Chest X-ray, AP view. Patient: 36 years old, sex F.
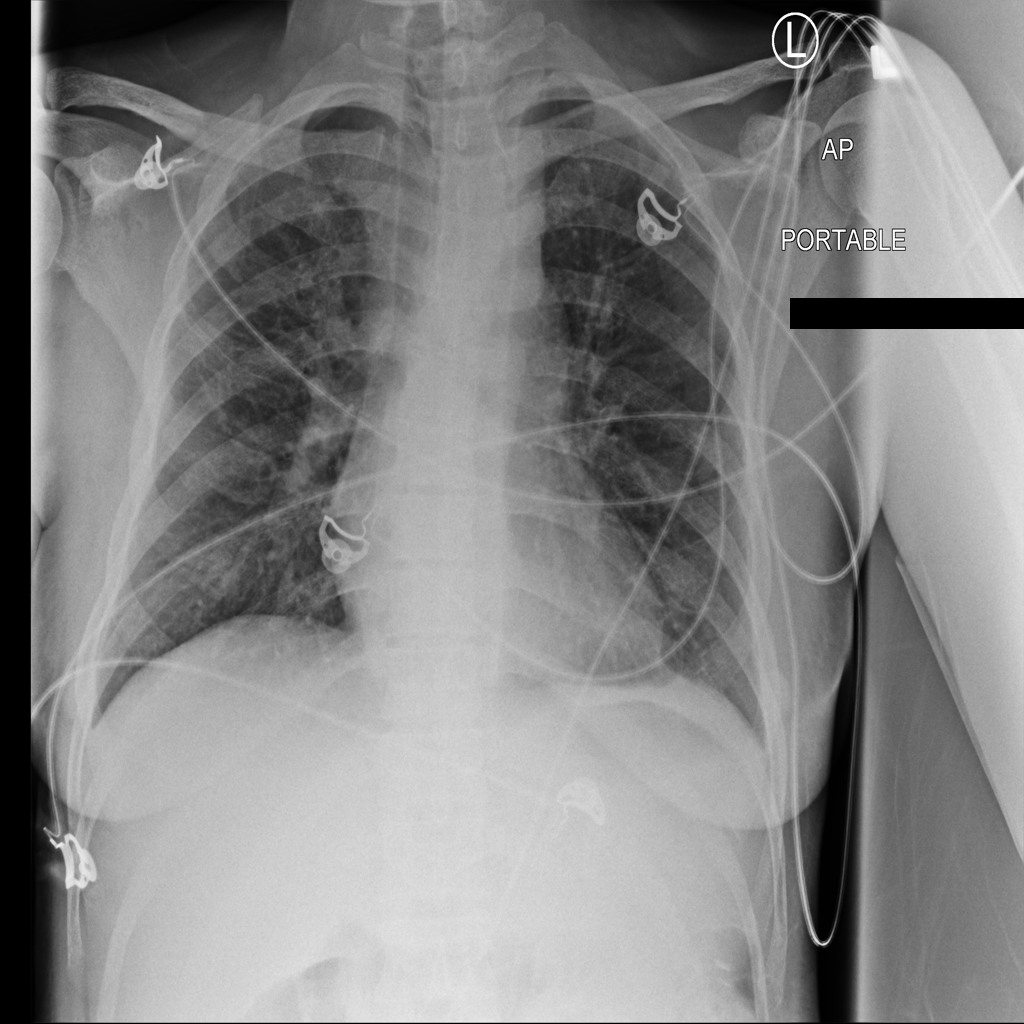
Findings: No Finding